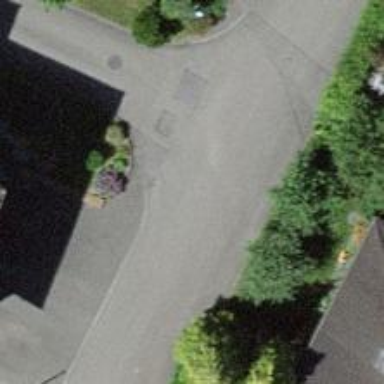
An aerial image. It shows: Kerb barrier.